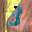
Label: 3